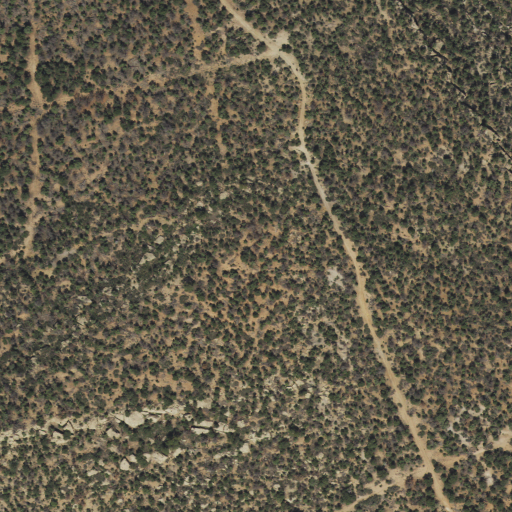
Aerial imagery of mountain in Utah named Hideout Mesa containing only evergreen forest